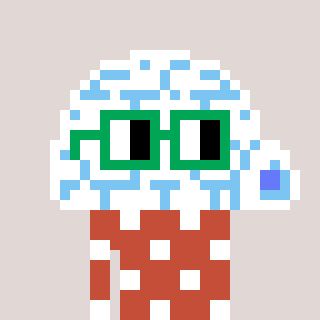
a pixel art character with square green glasses, a igloo-shaped head and a rust-colored body on a warm background